Question: I'm not sure how to exactly word my question which is probably why I cannot find an example of this anywhere. I'm playing around with MVC4 & EF5 (Web API too) but I'm not sure how to proceed with the Model as I've never really had to do much with them before. I'm doing something around the Periodic Tablet of Elements and I want to make it so that I have a list built for an element with it's electron configuration. However, I'd like to have it just auto number based on the input order. How can I tell EF to auto-increment a field? Basically like a primary key field without that limitation behind it. Here's what I have so far - I'm just not sure how to proceed:
'''
public class Elements
{
public int ElementID { get; set; }
public string Name { get; set; }
public int AtomicNumber { get; set; }
public string Symbol { get; set; }
public virtual Categories Category { get; set; }
public virtual States State { get; set; }
public virtual Occurences Occurence { get; set; }
public virtual ICollection<Configurations> Configuration { get; set; }
}
public class Categories
{
public int CategoryID { get; set; }
public string CategoryName { get; set; }
}
public class States
{
public int StateID { get; set; }
public string StateName { get; set; }
}
public class Occurences
{
public int OccurenceID { get; set; }
public string OccurenceName { get; set; }
}
public class Configurations
{
public int ConfigurationID { get; set; }
public int Order { get; set; }
public int Value { get; set; }
}
'''
Looking above what I'd like is for anytime a value is added to Configurations.Order the value starts at 1 and increases with each new 'row' but only for that specific ElementID.
Does that make sense? I was looking at using Data Annotations but I couldn't find anything that matched other than a Key Field but that'd make each Order a unique number - which I don't want. I feel like I'm not expressing this correctly because of all the stuff I've been looking at to figure it out, so here's a picture! yay!

This very well could be something that is better off from a programmatic standpoint. Even though this data changes once in a blue moon, I wanted to try and do it through EF if possible just so I know how.
Thanks a ton in advance. Also, if you see any other glaring errors, by all means let me know :) I rarely get to work with this side of web dev so I'm sure there's ways to do things better.
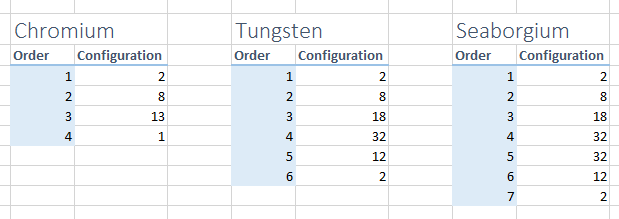
Answer: > How can I tell EF to auto-increment a field?
You can't. Not even for a simple auto-incrementing primary key. Let alone for a field that should increment in relation to other values.
The <URL> mapping method is not a way to tell EF how to generate key values. It tells EF if and how the database generates values for properties, so EF knows how to respond to that.
So you either have to generate the order numbers in code, or let the database do it (by a trigger, or by mapping CUD actions on 'Configurations' to stored procedures) and tell EF that the database computes the values by 'HasDatabaseGeneratedOption(DatabaseGeneratedOption.Computed)' in the configuration of the 'Order' property.